Question: I am trying to create a simple project with notification center
So the idea is to have two view controllers as shown on the picture

When I click on the button 'SelectionVC' gets loaded and if I click
on one of the buttons on 'SelectionVC' I wanna create notification and
go back to first view controller and change the label text, but so far I can not sort it out.
ViewController code
'''
import UIKit
let mainNotificationName = Notification.Name("mainNotification")
let catalogueNotificationName =
Notification.Name("catalogueNotification")
class ViewController: UIViewController {
@IBOutlet weak var labelText: UILabel!
override func viewWillAppear(_ animated: Bool) {
NotificationCenter.default.addObserver(forName: mainNotificationName, object: nil, queue: nil) { (notification) in
print(notification)
self.labelText.text = "Main Notification"
}
NotificationCenter.default.addObserver(forName: catalogueNotificationName, object: nil, queue: nil) { (notification) in
print(notification)
self.labelText.text = "Catalogue Notification"
}
}
override func viewDidLoad() {
super.viewDidLoad()
}
override func didReceiveMemoryWarning() {
super.didReceiveMemoryWarning()
// Dispose of any resources that can be recreated.
}
@IBAction func buttonTapped(_ sender: UIButton) {
let selectionVC = storyboard?.instantiateViewController(withIdentifier: "selectionVC") as! SelectionVC
present(selectionVC, animated: true, completion: nil)
}
}
'''
SelectionVC code
'''
import UIKit
class SelectionVC: UIViewController {
override func viewDidLoad() {
super.viewDidLoad()
// Do any additional setup after loading the view.
}
override func didReceiveMemoryWarning() {
super.didReceiveMemoryWarning()
// Dispose of any resources that can be recreated.
}
@IBAction func mainButtonTapped(_ sender: UIButton) {
NotificationCenter.default.post(name: mainNotificationName, object: nil)
let targetVC = storyboard?.instantiateViewController(withIdentifier: "viewController") as! ViewController
self.present(targetVC, animated: true, completion: nil)
}
@IBAction func catalogueButtonTapped(_ sender: UIButton) {
NotificationCenter.default.post(name: catalogueNotificationName, object: nil)
let targetVC = storyboard?.instantiateViewController(withIdentifier: "viewController") as! ViewController
self.present(targetVC, animated: true, completion: nil)
}
}
'''
Can you please help me sort it out.
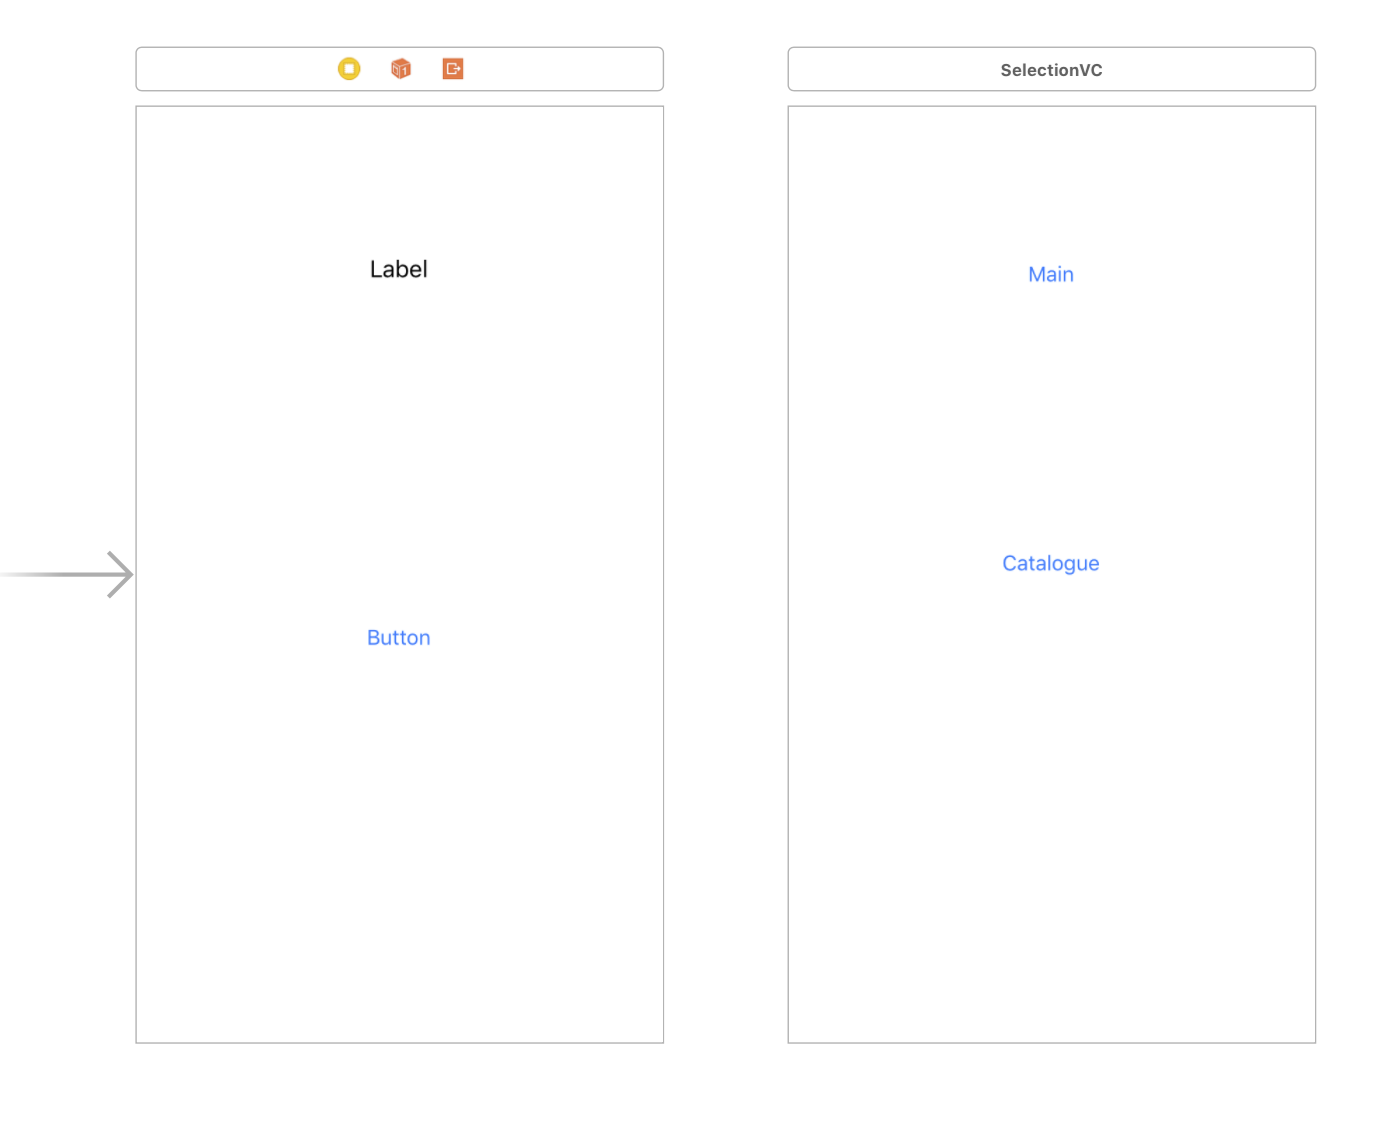
Answer: Change these actions :
'''
@IBAction func mainButtonTapped(_ sender: UIButton) {
NotificationCenter.default.post(name: mainNotificationName, object: nil)
let targetVC = storyboard?.instantiateViewController(withIdentifier: "viewController") as! ViewController
self.present(targetVC, animated: true, completion: nil)
}
@IBAction func catalogueButtonTapped(_ sender: UIButton) {
NotificationCenter.default.post(name: catalogueNotificationName, object: nil)
let targetVC = storyboard?.instantiateViewController(withIdentifier: "viewController") as! ViewController
self.present(targetVC, animated: true, completion: nil)
}
'''
To :
'''
@IBAction func mainButtonTapped(_ sender: UIButton) {
NotificationCenter.default.post(name: mainNotificationName, object: nil)
self.dismiss(animated: true, completion: nil)
}
@IBAction func catalogueButtonTapped(_ sender: UIButton) {
NotificationCenter.default.post(name: catalogueNotificationName, object: nil)
self.dismiss(animated: true, completion: nil)
}
'''
And add notification observer in 'viewDidLoad()' not in 'viewWillAppear()'. And change text on Main thread (just use 'DispatchQueue.main.async {}').